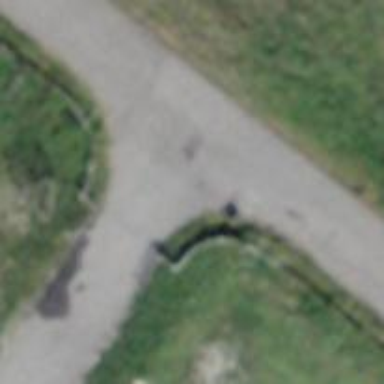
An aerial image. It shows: Gate.